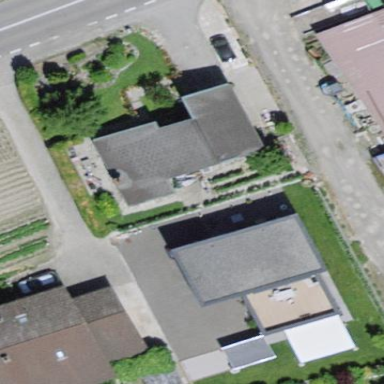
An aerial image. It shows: Detached building.